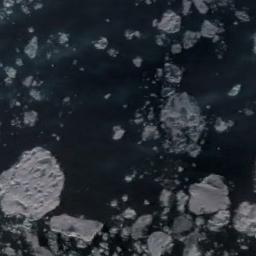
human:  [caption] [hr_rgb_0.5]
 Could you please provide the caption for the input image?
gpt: There are sea ice of different shapes and sizes .

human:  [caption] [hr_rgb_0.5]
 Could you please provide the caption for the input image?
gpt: A lot of sea ice of different sizes floats in the deep blue sea .

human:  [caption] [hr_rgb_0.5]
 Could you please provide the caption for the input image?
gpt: There are many ice on the deep blue sea .

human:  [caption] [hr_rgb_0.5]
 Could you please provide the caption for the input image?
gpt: Countless ice cubes of various sizes are connected into a loose, Large piece floating on the blue sea .

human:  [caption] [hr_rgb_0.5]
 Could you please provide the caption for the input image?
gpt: There are some pieces of sea ice .